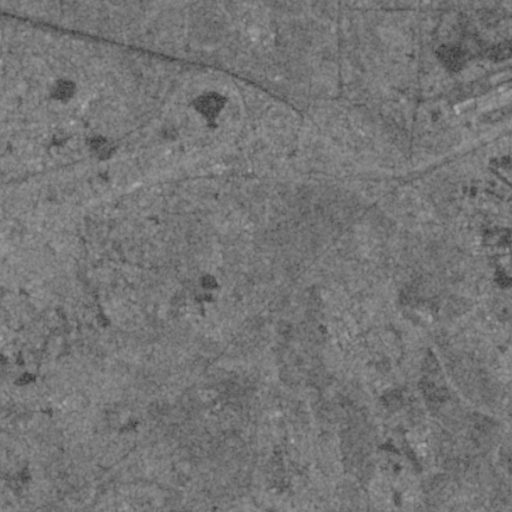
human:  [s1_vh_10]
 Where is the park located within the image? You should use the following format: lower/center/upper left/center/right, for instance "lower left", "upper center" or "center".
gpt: The park is located in the center left of the image.
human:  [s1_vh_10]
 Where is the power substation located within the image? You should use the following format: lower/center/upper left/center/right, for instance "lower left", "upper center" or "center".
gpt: The power substation is located in the upper left of the image.
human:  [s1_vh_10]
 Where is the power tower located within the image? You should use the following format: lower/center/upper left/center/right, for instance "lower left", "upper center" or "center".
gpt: The power tower is located in the upper left of the image.
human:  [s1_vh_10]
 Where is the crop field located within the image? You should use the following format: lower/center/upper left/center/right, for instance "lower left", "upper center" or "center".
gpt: There is no crop field in the image.

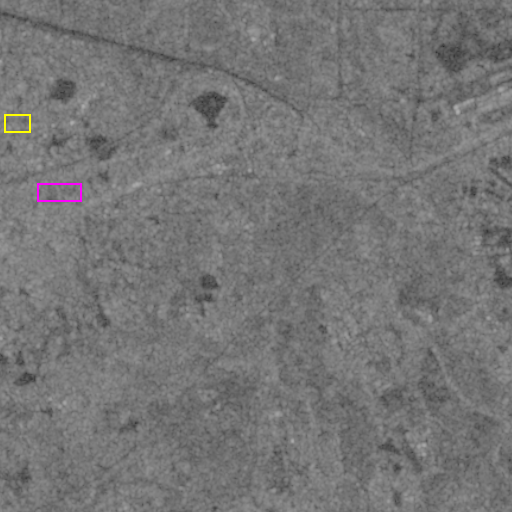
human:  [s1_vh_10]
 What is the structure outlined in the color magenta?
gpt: The structure outlined in magenta is a park.
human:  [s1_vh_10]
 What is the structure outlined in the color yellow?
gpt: The structure outlined in yellow is a power substation.
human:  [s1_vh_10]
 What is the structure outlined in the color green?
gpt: There is no green outline.